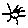
Label: sun